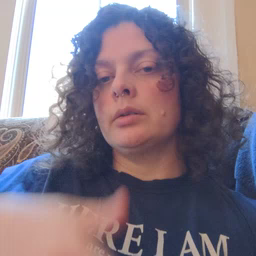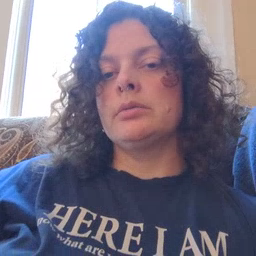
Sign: stay